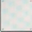
Piece: xx